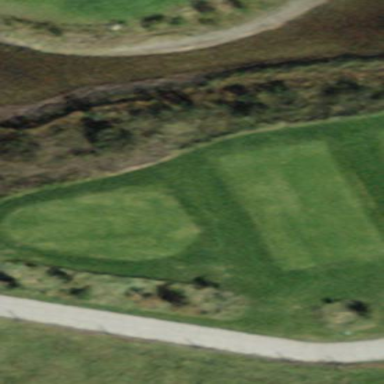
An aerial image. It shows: Grassy area designated as golf tee.